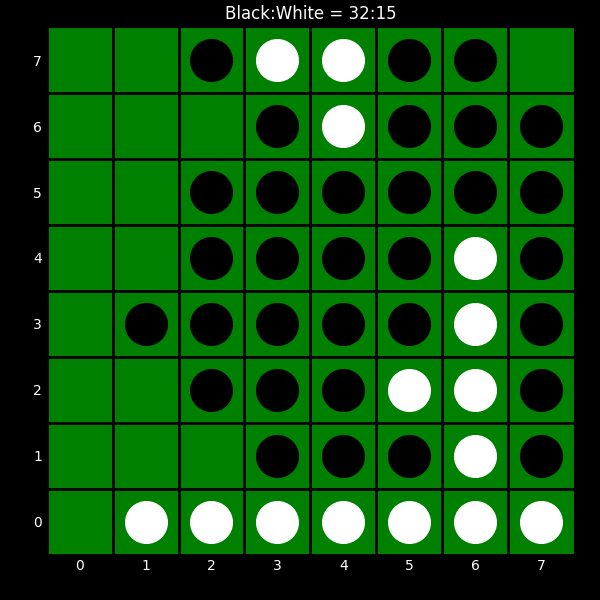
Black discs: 32
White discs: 15